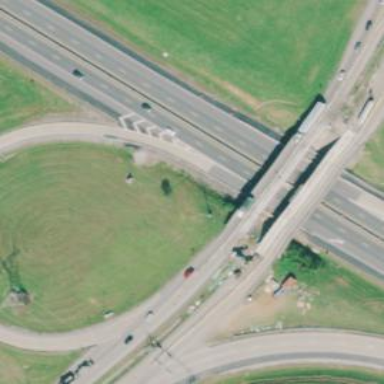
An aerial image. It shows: Primary highway on viaduct.